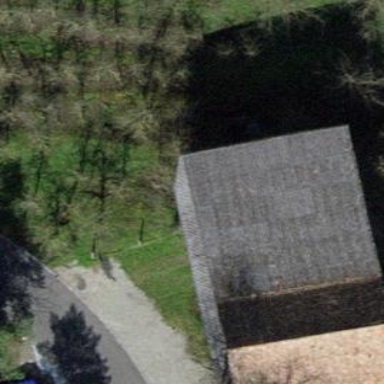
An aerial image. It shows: Farm auxiliary building with gabled roof.